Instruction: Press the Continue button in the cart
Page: cart
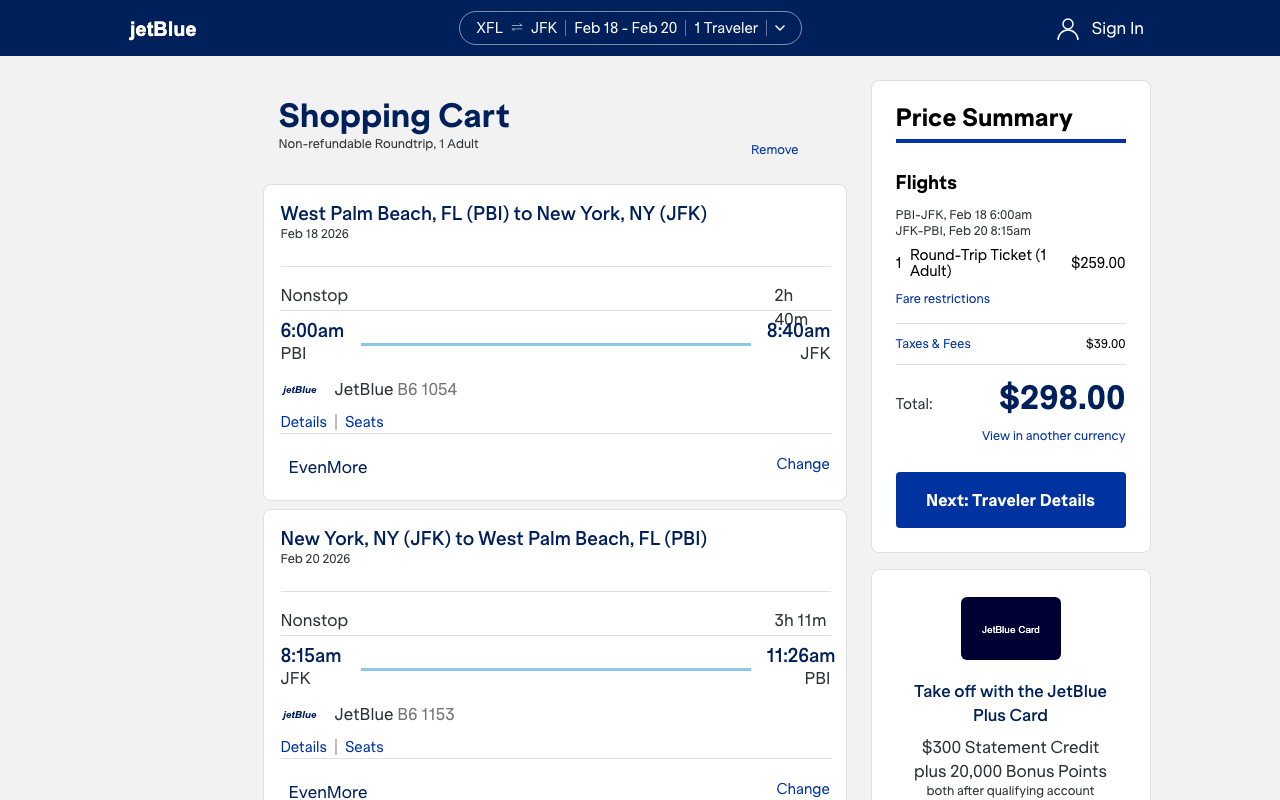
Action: click